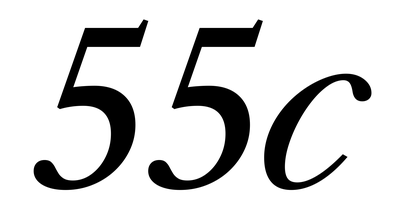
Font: LibreCaslonText-Italic_Italic